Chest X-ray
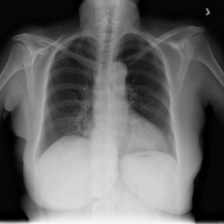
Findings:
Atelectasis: negative
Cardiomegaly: negative
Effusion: negative
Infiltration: negative
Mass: negative
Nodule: negative
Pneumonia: negative
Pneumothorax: negative
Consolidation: negative
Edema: negative
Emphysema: negative
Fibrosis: negative
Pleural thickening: negative
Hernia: negative